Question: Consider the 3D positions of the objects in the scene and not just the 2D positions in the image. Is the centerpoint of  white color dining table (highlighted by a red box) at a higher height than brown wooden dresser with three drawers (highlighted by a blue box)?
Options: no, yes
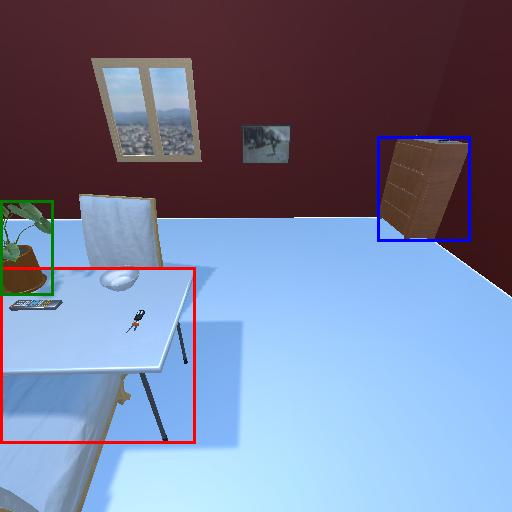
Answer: no